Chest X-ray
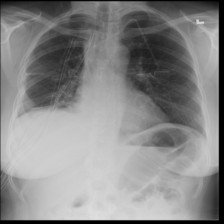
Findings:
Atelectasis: positive
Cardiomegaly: negative
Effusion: negative
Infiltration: positive
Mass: negative
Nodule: negative
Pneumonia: negative
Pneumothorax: negative
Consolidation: negative
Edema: negative
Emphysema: negative
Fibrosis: negative
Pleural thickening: positive
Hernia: negative